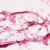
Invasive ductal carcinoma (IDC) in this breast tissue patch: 0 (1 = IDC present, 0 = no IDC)